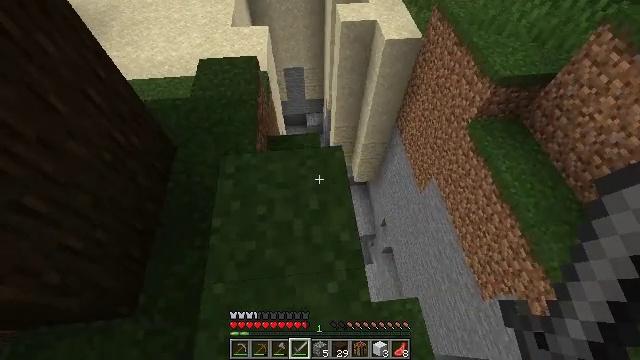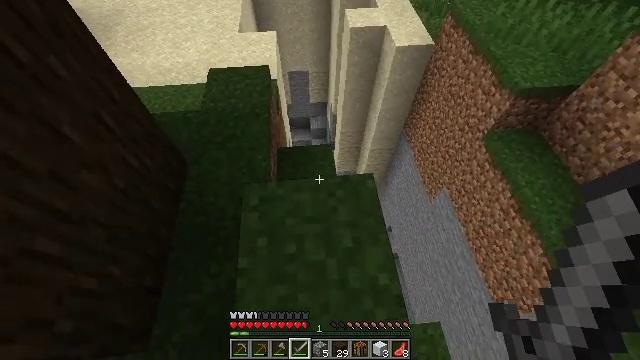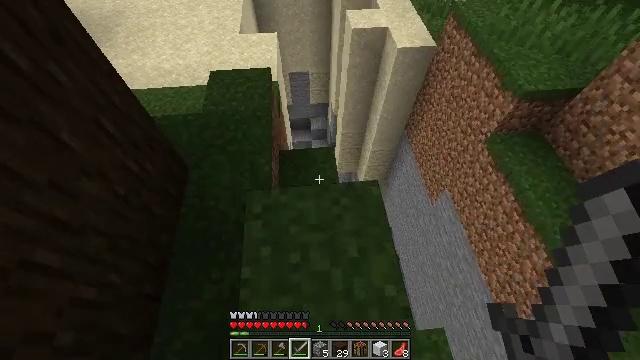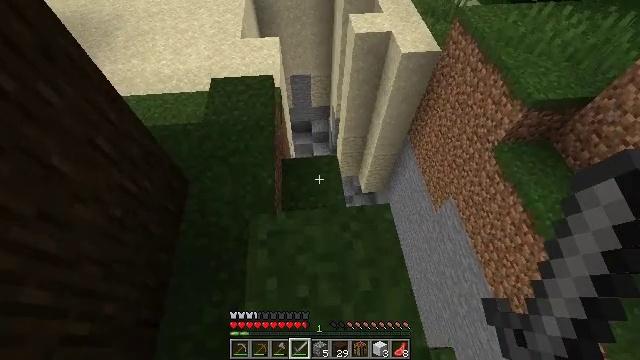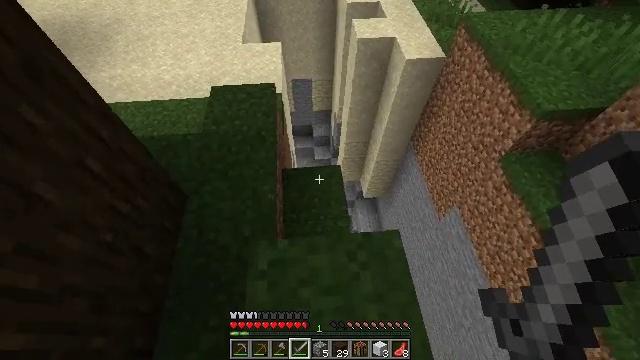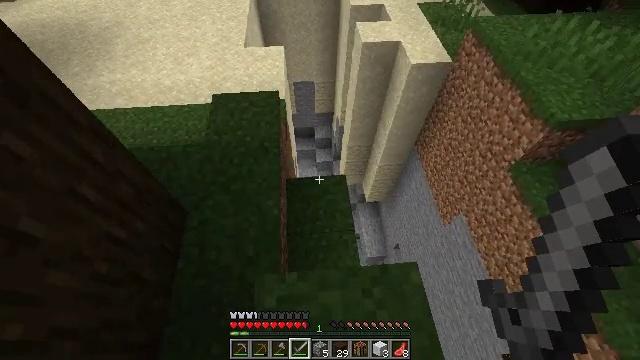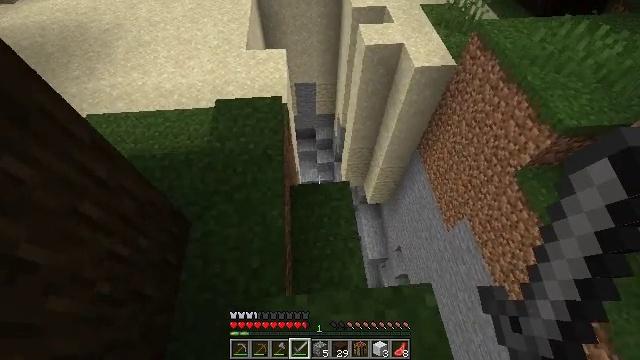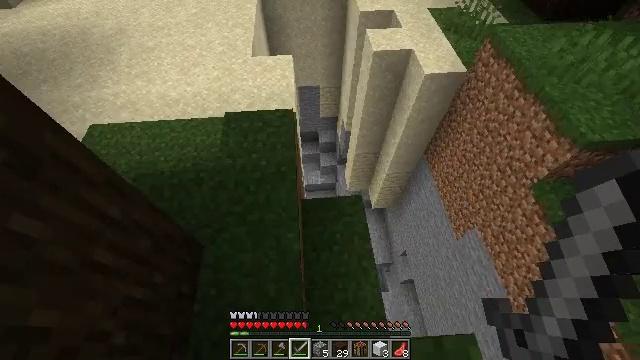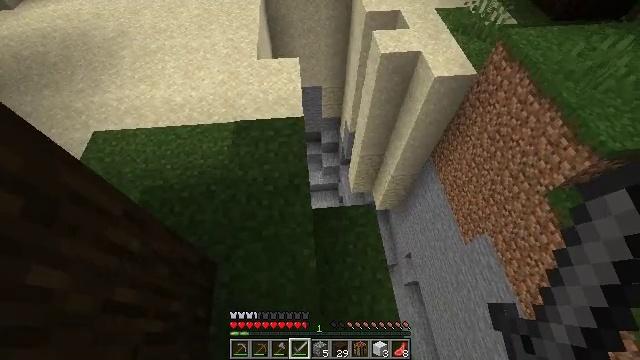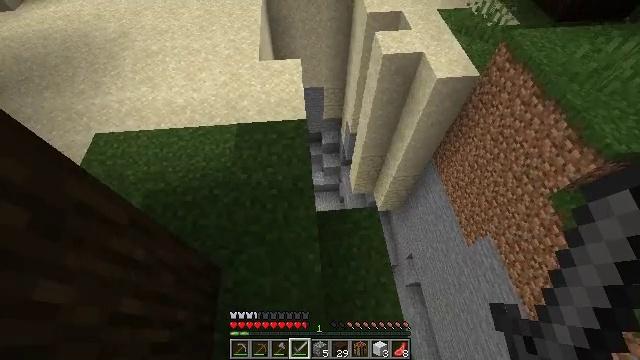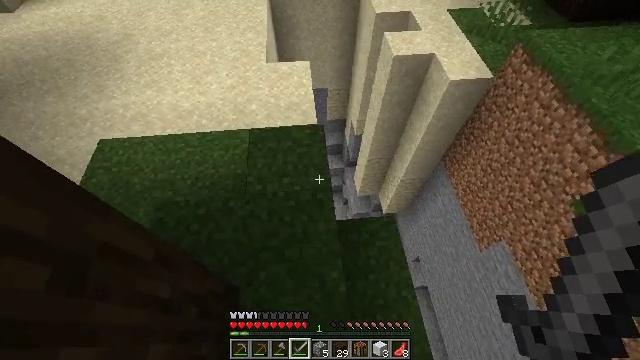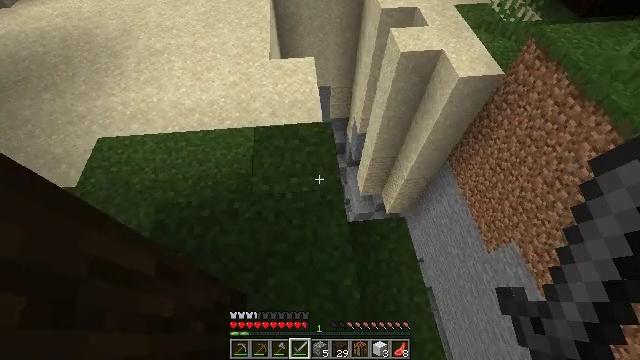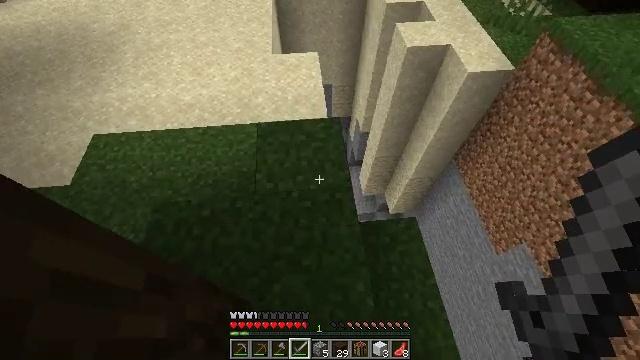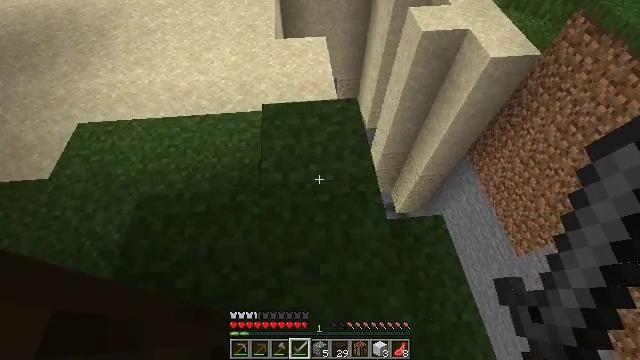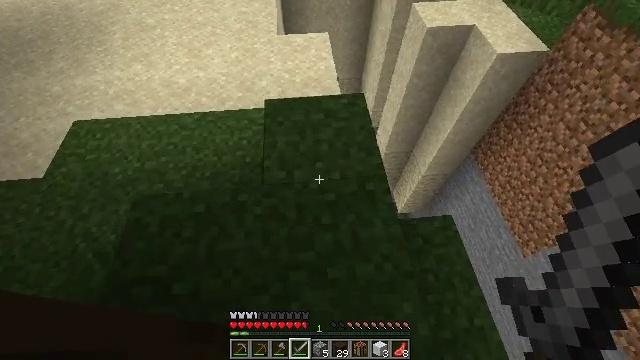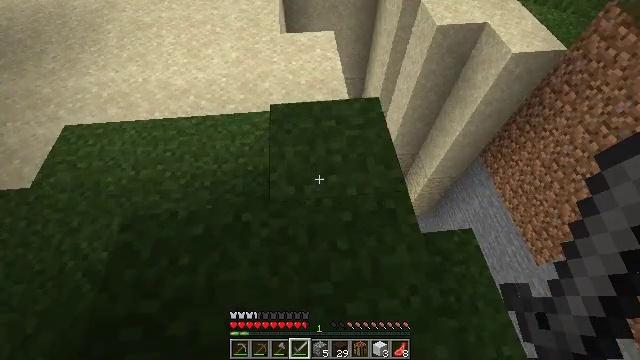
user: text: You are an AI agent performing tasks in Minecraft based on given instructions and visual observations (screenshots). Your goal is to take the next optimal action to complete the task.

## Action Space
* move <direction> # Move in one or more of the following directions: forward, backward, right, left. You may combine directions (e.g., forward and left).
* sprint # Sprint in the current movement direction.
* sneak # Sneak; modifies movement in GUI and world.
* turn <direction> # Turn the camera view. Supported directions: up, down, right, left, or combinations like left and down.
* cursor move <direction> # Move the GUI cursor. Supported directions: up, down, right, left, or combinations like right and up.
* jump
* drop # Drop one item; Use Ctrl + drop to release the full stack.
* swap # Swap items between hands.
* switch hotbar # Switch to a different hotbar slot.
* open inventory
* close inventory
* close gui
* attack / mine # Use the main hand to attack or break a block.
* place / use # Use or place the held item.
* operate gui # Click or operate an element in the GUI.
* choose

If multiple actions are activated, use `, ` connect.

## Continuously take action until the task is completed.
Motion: motion action
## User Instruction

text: Mine sand by the water.
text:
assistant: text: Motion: move forward and move left
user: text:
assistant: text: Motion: move forward
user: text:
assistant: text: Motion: move forward
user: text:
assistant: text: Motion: move forward
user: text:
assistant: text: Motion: move forward and move left
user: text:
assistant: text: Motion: move forward and move left
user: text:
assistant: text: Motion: move forward and move left
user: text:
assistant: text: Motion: move forward and move left
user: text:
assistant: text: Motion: move forward and move left
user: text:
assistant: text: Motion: move forward and move left
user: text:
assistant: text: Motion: move forward and move left
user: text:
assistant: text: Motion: move forward and move left
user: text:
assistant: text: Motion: move forward and move left
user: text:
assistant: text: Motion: move forward
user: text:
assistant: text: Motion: move forward
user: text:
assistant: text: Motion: move forward
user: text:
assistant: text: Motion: move forward
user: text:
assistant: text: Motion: move forward
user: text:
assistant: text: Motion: move forward and move left, turn right
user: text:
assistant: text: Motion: move forward and move left, turn right
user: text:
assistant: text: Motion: move forward and move left, turn right
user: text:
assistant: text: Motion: move forward and move left, turn right
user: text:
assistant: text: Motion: move forward and move left
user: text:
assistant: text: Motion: move forward and move left
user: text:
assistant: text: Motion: move forward and move left
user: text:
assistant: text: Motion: move forward and move left
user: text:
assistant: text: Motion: move forward and move left
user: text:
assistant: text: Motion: move forward and move left, turn right and down
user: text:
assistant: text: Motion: move forward and move left, turn right
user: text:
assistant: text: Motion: move forward and move left, turn right